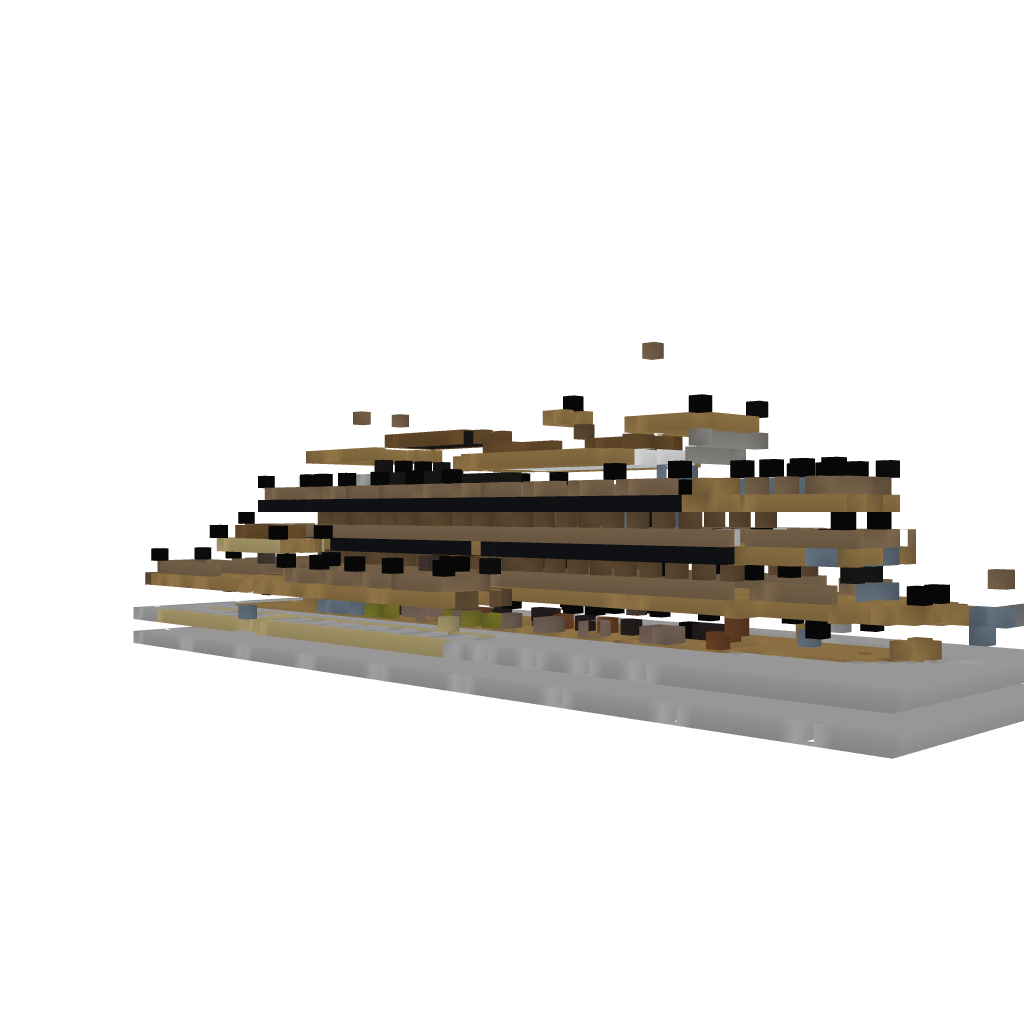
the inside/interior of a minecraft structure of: AxiumSA Luxury Liner